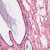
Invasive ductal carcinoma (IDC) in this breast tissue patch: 0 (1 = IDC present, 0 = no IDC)